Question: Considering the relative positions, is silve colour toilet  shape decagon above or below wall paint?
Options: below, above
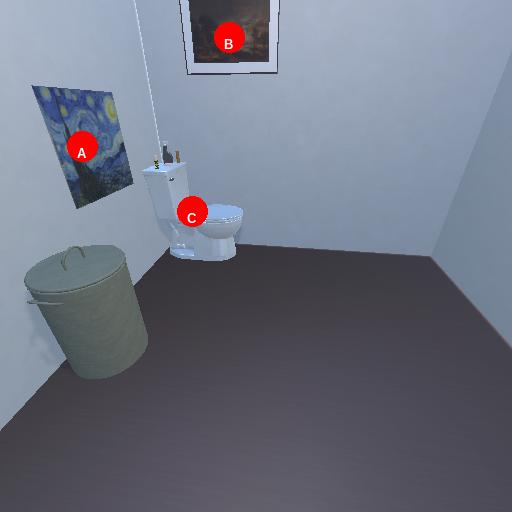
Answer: below